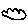
Label: cloud